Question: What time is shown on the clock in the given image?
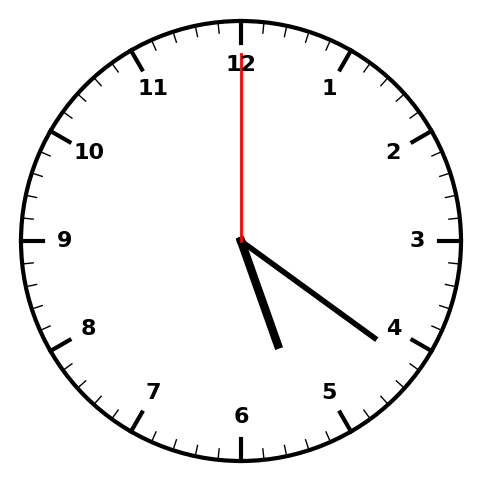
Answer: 05:21:00